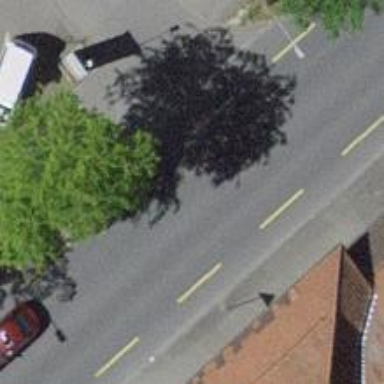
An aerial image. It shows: Secondary road with asphalt surface and dedicated cycle lane.